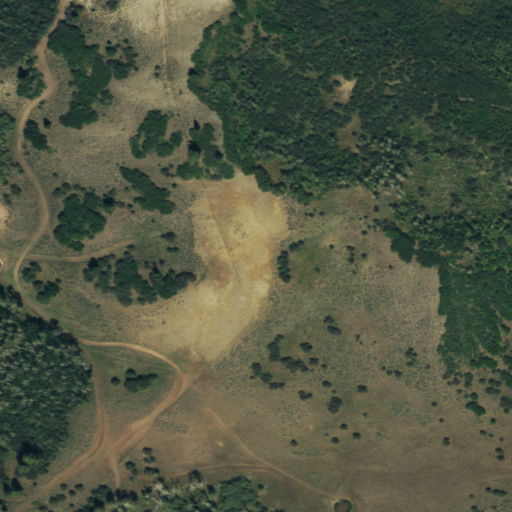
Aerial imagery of ridge(s) in Colorado named Spruce Ridge containing shrub, deciduous forest, and grassland